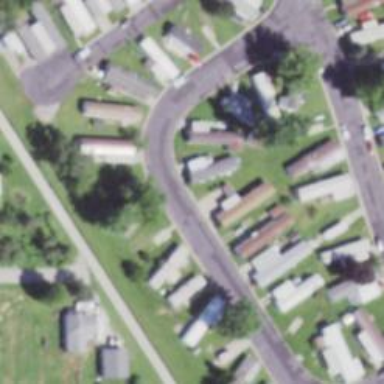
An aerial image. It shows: Residential area designated as trailer park.